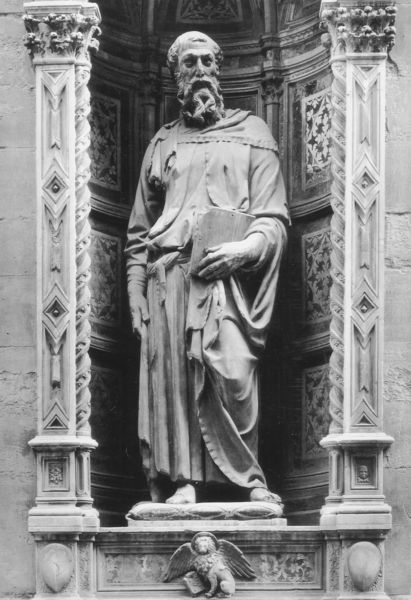
Titel: Hl. Markus
Künstler: Donatello
Standort: Florenz, Orsanmichele (EU - I - Toskana)
Schlagwörter: flügel, hand, mann, grau, kleid, marmor, nase, säule, säulen, muster, ornament, bart, wand, augen, bibel, falten, stein, felder, figur, gewand, haare, mantel, skulptur, statue, italien, mauer, ornamente, bildhauerei, foto, nische, philosoph, buch, kunst, kapitell, photo, antik, fabelwesen, florenz, mönch, heiliger, löwe, kassette, bildhauer, grichenland, markus, apostel, nischenfigur, evangelist, schlau, #mann, #mauer, eioval